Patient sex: M
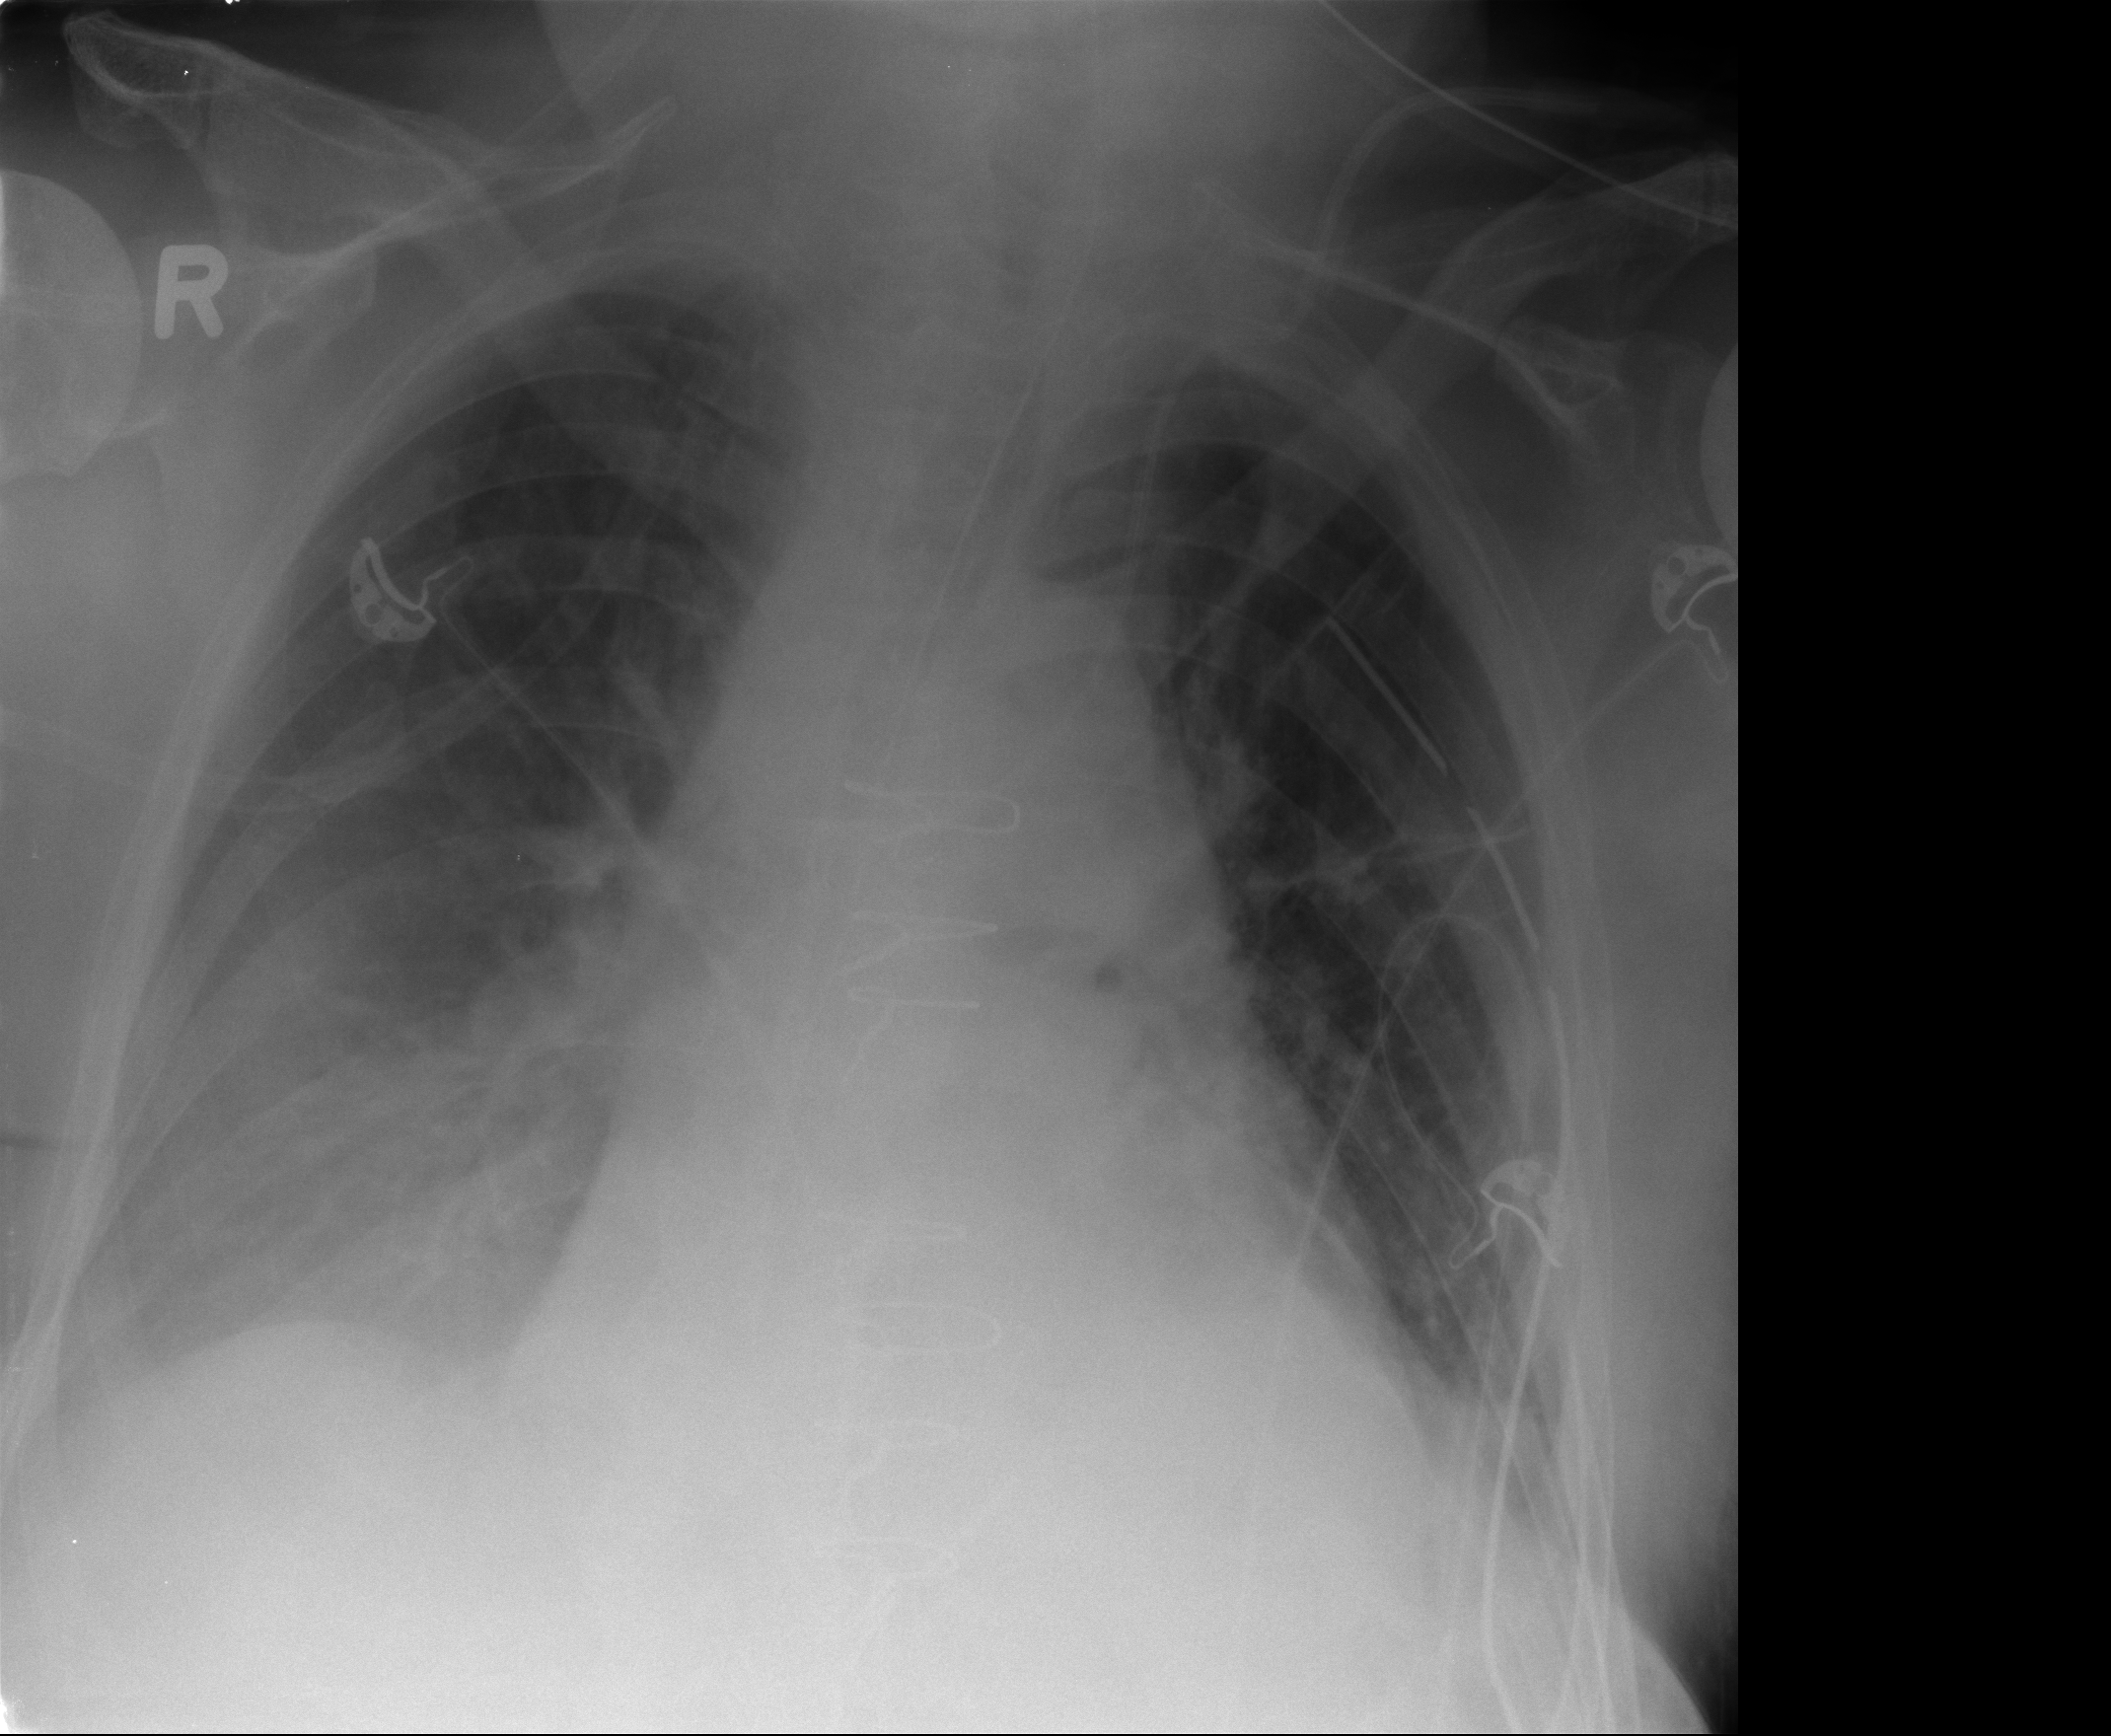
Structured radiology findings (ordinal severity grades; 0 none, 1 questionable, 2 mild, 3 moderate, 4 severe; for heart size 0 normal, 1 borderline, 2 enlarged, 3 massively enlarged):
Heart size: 2
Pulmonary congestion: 3
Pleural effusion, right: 2
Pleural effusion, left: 0
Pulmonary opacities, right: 2
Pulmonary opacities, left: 0
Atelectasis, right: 2
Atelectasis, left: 2